Question: I have set up an EditorGridPanel with ComboBox's and it's working well. The only issue I'm having is that the width of the ComboBox seems to only expand to the width of the grid column, and not the content of the ComboBox itself.
Here's an example of what I mean:

Thanks!
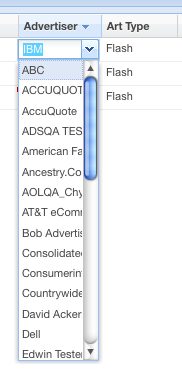
Answer: Use the
> listWidth : Number
config option
You could calculate the length of the largest content element and then set the listWidth in the 'expand' event of the combo
Cheers!